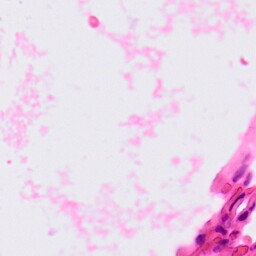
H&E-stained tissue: Lung